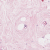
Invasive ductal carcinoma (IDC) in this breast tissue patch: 0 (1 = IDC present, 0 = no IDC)